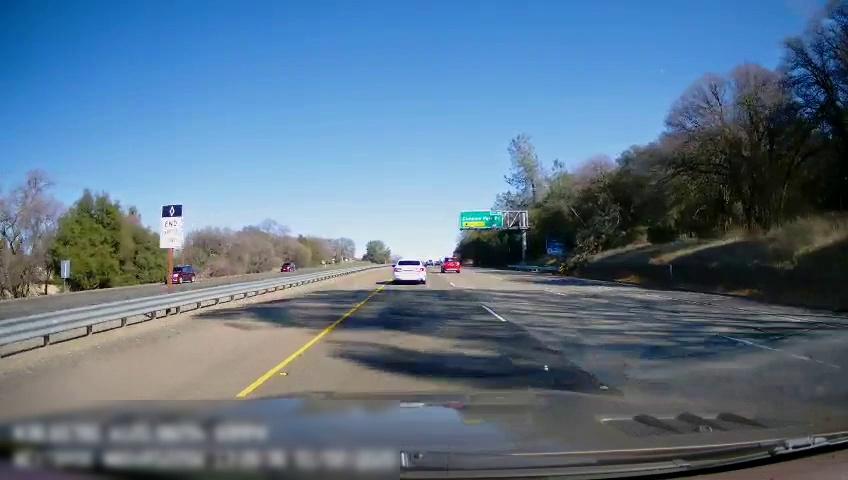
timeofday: Day
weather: Sunny
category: Drivable Space
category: Drivable Space
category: Vehicles | Car
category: Vehicles | Car
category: Vehicles | SUV
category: Vehicles | SUV
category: Lanes | Current Lane
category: Lanes | Current Lane
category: Lanes | Alternate Lane
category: Lanes | Alternate Lane
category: Traffic | Signs
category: Traffic | Signs
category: Traffic | Signs
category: Traffic | Signs